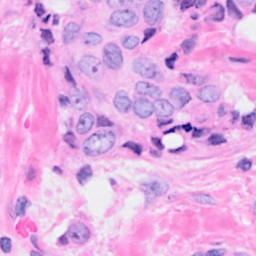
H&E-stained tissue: Breast